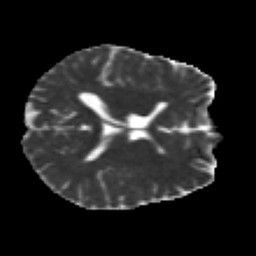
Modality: MD
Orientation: axial
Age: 28
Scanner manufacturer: siemens
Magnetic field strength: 3 T
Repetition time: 2.2 s
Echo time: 0.084 s